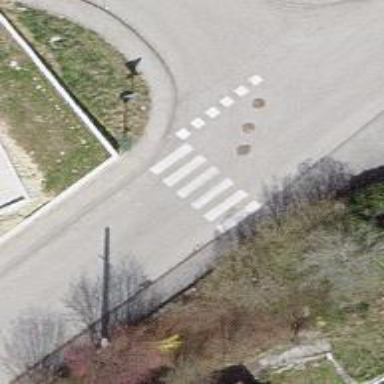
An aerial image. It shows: Zebra crossing on the road.